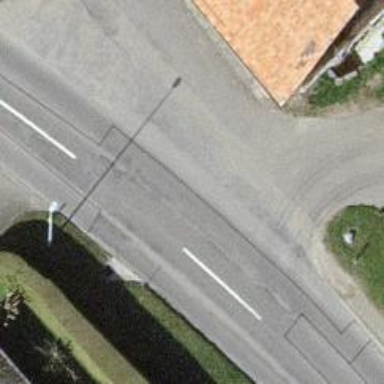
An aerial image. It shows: Bus stop along the road.